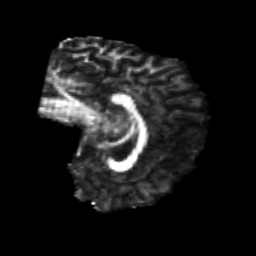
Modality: FA
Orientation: sagittal
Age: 20
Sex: female
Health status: healthy
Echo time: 0.074 s